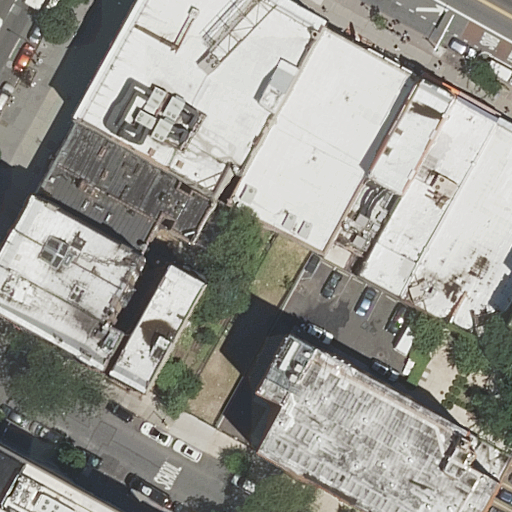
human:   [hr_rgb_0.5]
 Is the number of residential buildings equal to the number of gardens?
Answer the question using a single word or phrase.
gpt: no

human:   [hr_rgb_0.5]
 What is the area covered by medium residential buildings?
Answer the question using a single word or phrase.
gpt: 1992m2

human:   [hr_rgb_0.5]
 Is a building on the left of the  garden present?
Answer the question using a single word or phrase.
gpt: yes

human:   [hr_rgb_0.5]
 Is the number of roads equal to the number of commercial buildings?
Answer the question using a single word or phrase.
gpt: no

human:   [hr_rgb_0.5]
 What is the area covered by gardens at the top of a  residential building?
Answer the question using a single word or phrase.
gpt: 635m2

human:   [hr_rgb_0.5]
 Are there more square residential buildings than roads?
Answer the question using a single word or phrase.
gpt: no

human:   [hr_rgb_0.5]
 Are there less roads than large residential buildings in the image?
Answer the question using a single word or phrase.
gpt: no

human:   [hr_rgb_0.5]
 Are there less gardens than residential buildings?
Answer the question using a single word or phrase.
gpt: yes

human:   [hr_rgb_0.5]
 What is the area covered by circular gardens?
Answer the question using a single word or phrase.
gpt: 0m2

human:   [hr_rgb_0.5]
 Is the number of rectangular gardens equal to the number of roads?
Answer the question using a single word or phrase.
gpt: no

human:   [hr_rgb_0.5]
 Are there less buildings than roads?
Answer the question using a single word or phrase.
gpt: no

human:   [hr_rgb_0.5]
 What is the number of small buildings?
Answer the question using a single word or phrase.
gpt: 3

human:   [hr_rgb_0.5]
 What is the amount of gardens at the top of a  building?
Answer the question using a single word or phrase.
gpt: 1

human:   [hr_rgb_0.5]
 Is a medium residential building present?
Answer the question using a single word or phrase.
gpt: yes

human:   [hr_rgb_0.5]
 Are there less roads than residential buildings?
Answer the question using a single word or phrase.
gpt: yes

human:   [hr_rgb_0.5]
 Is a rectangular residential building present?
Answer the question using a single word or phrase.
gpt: yes

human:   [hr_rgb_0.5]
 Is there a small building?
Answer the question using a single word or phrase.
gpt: yes

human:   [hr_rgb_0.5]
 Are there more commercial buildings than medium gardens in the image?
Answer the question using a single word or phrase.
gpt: no

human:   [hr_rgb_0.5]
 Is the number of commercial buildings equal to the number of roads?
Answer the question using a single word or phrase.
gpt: no

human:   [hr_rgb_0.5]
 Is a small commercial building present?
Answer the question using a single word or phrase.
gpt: no

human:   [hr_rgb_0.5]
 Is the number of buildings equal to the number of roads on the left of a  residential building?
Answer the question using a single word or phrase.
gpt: no

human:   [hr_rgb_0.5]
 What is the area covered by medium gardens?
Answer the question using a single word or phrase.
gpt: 0m2

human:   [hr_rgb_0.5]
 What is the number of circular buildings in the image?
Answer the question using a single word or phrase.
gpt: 0

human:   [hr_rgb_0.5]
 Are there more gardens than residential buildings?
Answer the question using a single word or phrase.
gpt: no

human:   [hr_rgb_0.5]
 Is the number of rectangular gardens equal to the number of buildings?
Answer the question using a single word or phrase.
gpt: no

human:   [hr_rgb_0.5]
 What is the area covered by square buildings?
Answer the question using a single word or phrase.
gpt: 0m2

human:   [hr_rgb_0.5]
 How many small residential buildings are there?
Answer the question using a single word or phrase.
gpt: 3

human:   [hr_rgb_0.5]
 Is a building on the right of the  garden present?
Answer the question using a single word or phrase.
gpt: yes

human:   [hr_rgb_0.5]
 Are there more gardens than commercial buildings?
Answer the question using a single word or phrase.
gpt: yes

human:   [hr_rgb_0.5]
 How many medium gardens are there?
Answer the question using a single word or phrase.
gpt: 0

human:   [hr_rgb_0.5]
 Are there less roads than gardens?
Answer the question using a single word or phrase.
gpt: no

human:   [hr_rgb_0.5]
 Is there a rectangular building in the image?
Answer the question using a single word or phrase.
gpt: yes

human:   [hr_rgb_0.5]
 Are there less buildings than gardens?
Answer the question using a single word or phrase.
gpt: no

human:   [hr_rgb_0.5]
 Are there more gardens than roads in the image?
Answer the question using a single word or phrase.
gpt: no

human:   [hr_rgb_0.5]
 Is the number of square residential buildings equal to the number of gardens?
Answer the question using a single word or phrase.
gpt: no

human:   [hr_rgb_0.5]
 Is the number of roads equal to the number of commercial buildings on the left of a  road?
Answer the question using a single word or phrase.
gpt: no